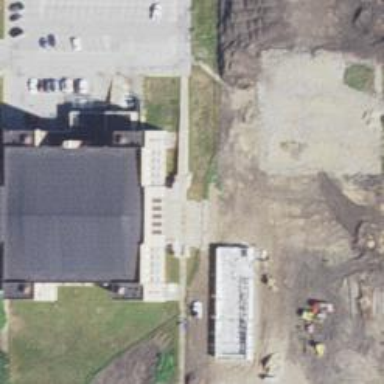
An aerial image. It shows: Public community center.